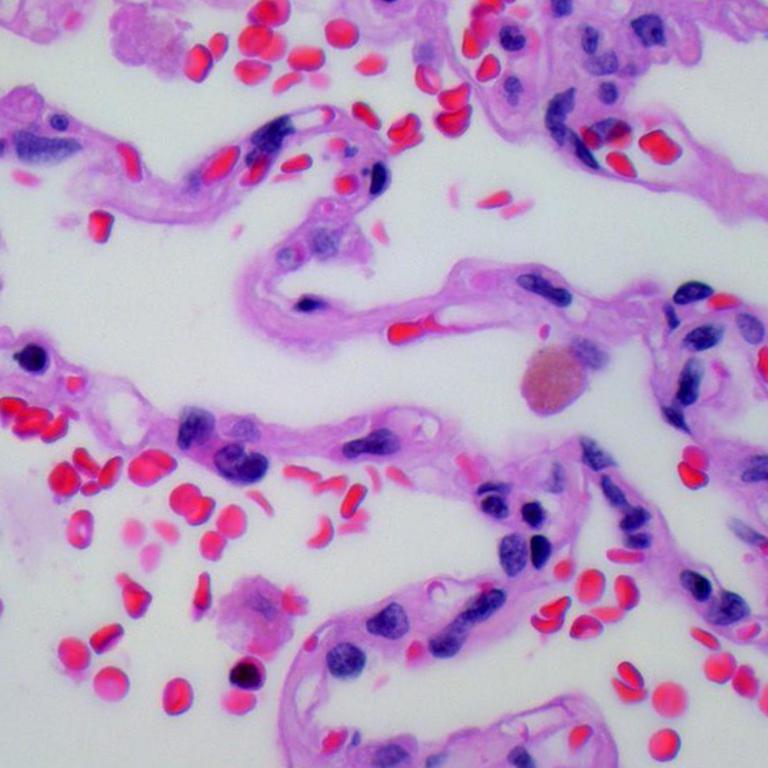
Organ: lung
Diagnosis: benign